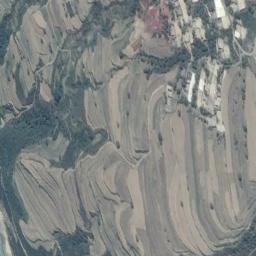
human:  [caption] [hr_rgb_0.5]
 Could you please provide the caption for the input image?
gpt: The green plants are dense on the left side of the terrace .

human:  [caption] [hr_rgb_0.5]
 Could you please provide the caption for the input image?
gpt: There is a path between the terraces leading to a building .

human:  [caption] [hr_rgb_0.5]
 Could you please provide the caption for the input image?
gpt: The bare terrace is next to some houses and trees .

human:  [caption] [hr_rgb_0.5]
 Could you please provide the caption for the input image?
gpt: A large layer of brown and green mixed terraces .

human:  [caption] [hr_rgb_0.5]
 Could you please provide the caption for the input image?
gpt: There are some buildings and green meadows beside the terraces .